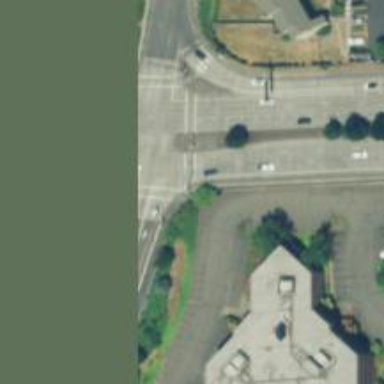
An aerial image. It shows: Crossing on the road.